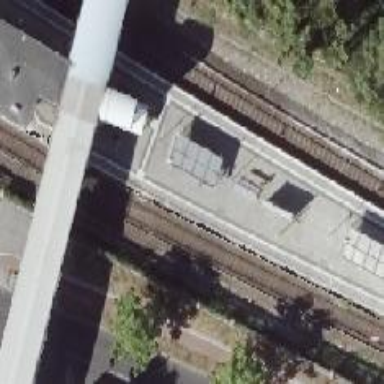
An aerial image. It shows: Platform edge at railway station.